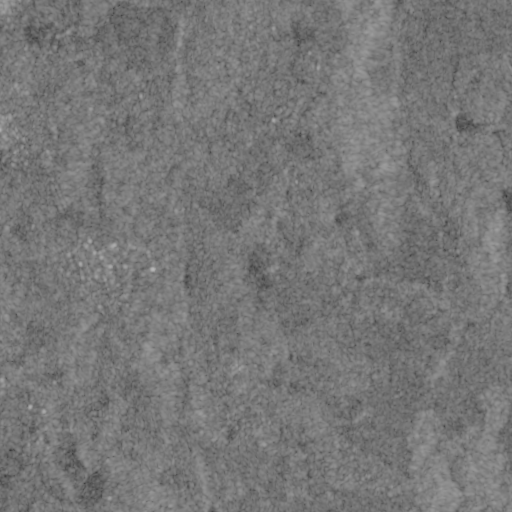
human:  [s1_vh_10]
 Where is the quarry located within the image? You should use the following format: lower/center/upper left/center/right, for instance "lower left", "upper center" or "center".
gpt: The quarry is located in the lower left of the image.
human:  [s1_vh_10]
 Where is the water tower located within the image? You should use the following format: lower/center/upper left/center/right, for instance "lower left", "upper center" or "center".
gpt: The water tower is located in the upper left of the image.
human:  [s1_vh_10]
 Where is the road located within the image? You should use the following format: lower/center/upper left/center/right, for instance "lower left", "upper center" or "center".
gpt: There is no road in the image.

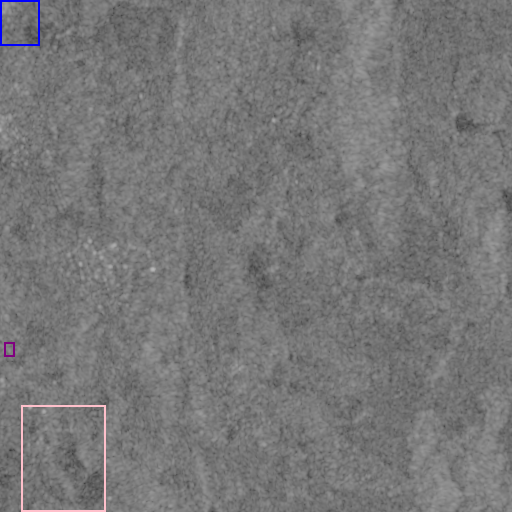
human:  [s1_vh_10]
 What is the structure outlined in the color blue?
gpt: The structure outlined in blue is a park.
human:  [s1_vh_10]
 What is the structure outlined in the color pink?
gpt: The structure outlined in pink is a quarry.
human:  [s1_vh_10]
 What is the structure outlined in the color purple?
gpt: The structure outlined in purple is a building.
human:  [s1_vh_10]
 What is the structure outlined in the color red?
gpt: There is no red outline.